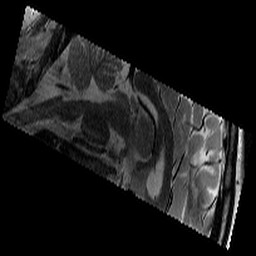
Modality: T2w
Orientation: sagittal
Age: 13
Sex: male
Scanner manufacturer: siemens
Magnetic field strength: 3 T
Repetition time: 9.23 s
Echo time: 0.067 s